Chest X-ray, PA view. Patient: 42 years old, sex M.
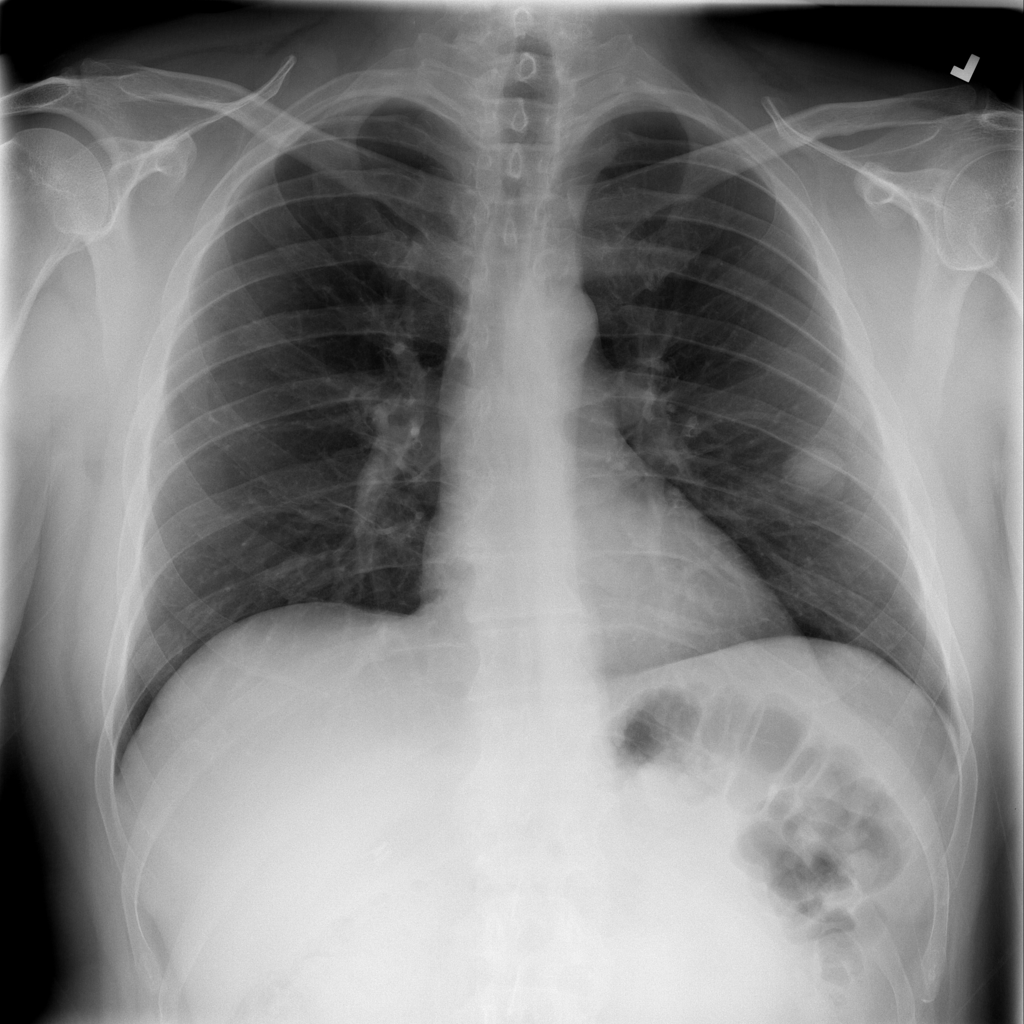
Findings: Infiltration, Nodule